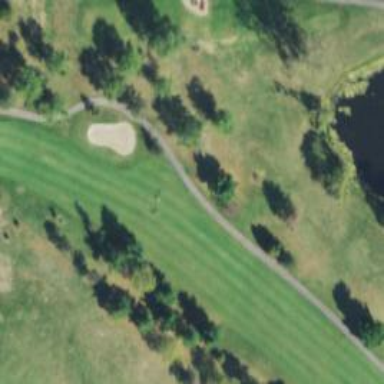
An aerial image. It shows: View of golf hole.